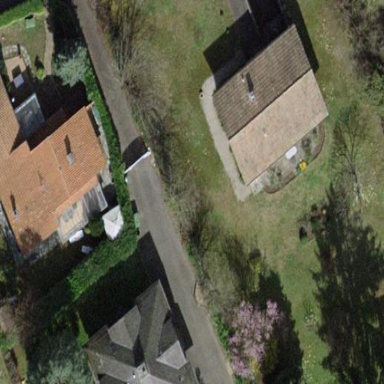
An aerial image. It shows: Garden surrounded by fence.